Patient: sex F, age 35
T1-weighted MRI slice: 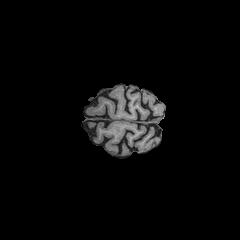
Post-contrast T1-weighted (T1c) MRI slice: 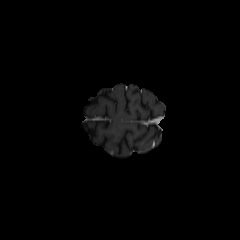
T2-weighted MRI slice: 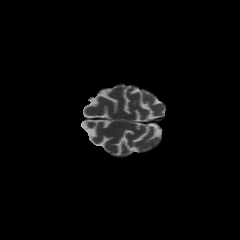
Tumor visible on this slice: no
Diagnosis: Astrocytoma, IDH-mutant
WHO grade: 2